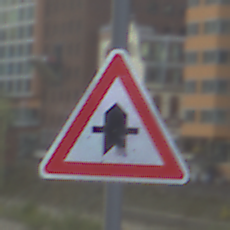
Verkehrszeichen: Vorfahrt
Umgebung: Outdoor, Urban
Tageszeit: SunriseSunset
Wetter: PartlyCloudy
Licht: Natural
Jahreszeit: NotSpecified
Kontrast: LowContrast